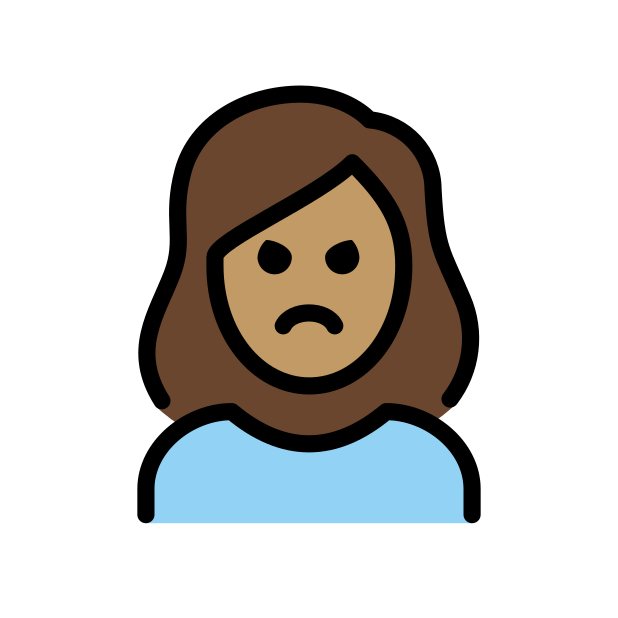
woman pouting: medium skin tone